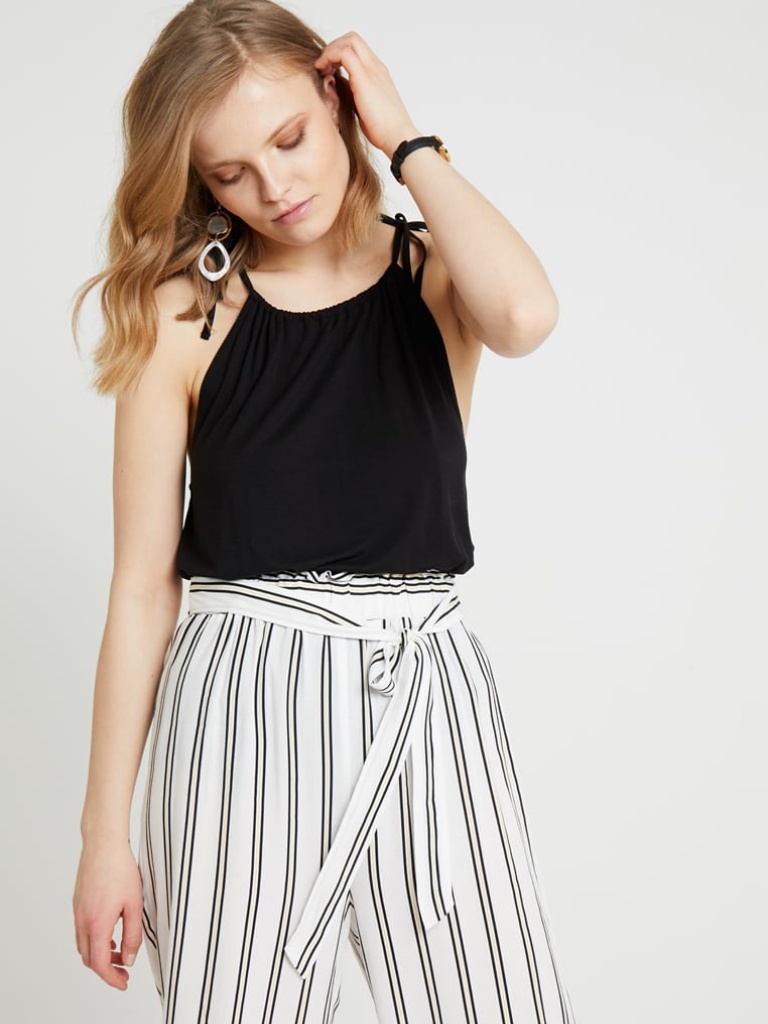
jersey loose sleeveless knee length Fully Tucked in halter dress